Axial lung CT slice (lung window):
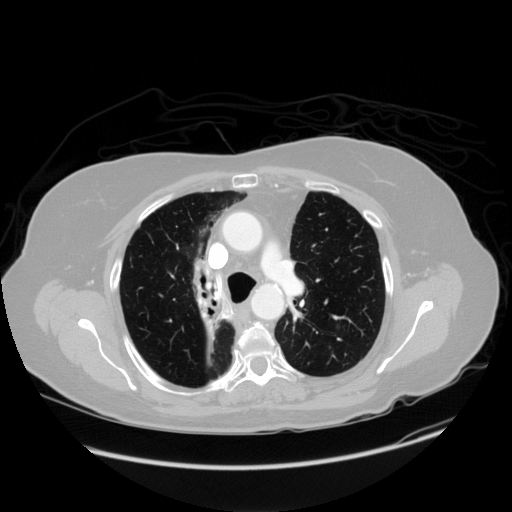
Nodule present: no